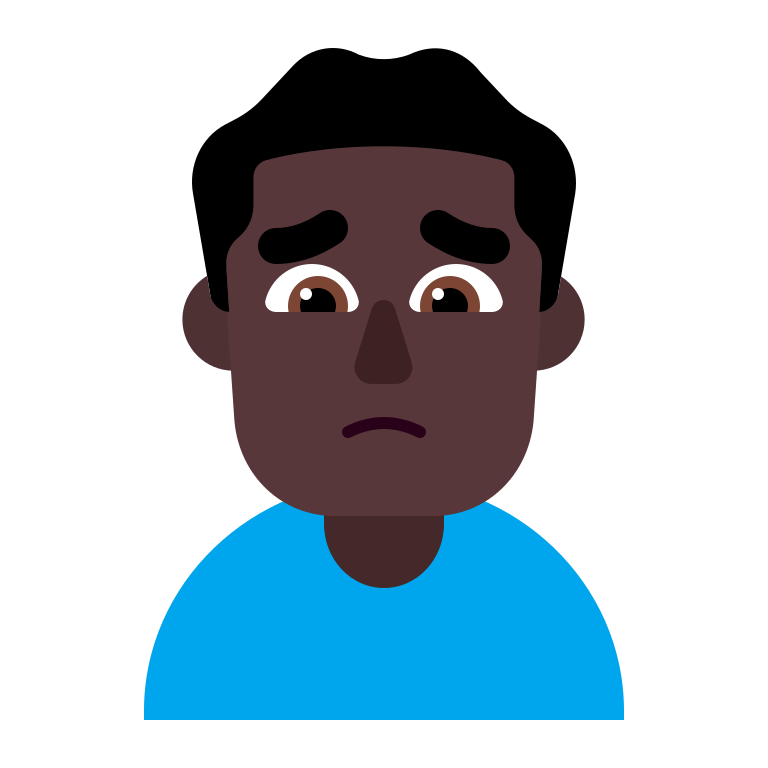
man frowning flat dark